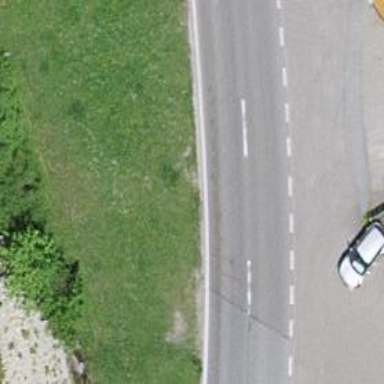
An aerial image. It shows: Secondary road with asphalt surface.